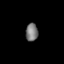
Tissue: prostate
Cell type: Epithelial cells
Senescence score: 0.2797
Nuclear area (px): 216
Mean DAPI intensity: 119.931